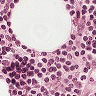
Metastatic tissue present: no